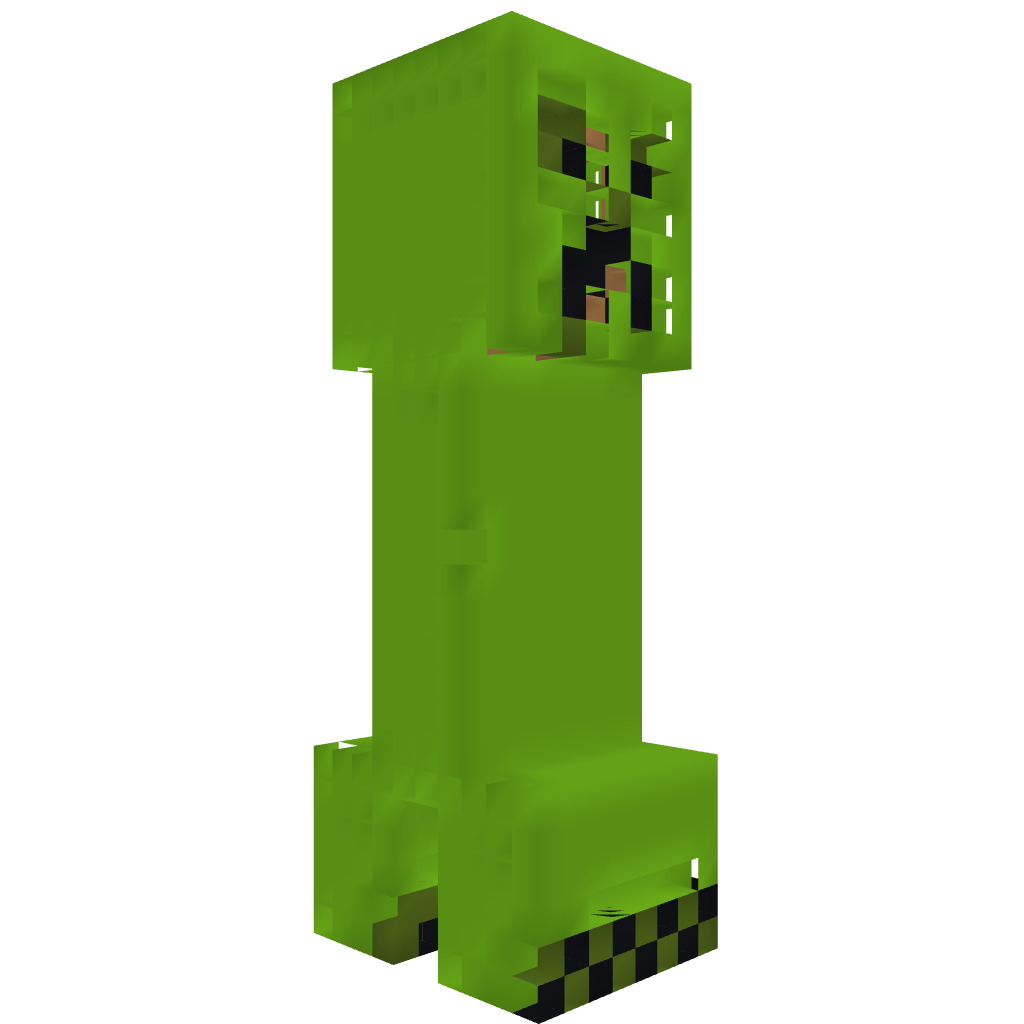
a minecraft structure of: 3D Creeper